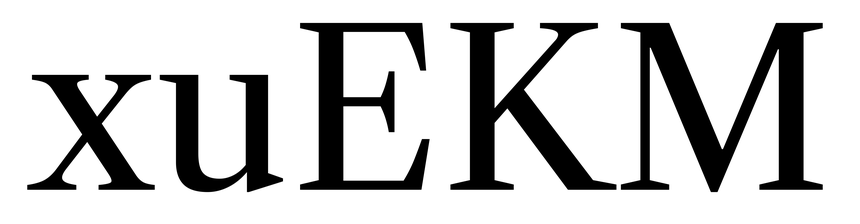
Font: LibreCaslonText_Regular